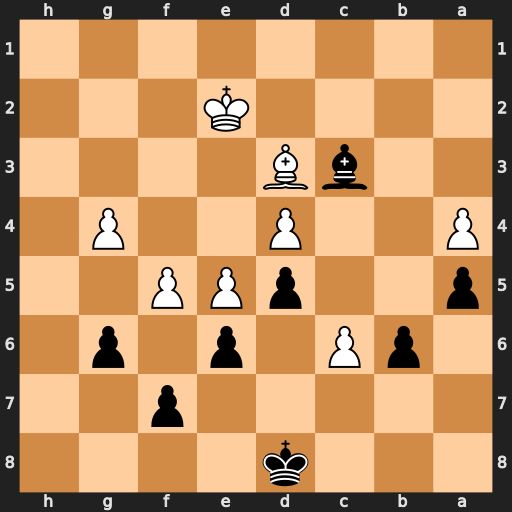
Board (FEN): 3k4/5p2/1pP1p1p1/p2pPP2/P2P2P1/2bB4/4K3/8
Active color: b
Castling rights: -
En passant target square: -
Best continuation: gxf5 gxf5 Bxd4 fxe6 fxe6